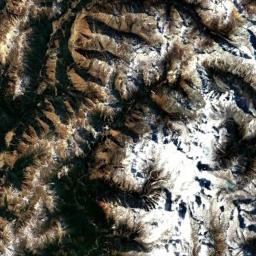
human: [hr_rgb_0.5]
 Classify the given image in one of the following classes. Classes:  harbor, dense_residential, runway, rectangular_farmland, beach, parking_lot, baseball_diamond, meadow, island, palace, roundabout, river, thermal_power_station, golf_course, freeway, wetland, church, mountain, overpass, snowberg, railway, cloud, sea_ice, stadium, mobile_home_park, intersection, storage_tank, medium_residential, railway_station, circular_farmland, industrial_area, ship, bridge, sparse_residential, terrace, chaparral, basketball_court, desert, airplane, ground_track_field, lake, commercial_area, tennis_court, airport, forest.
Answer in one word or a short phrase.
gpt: snowberg